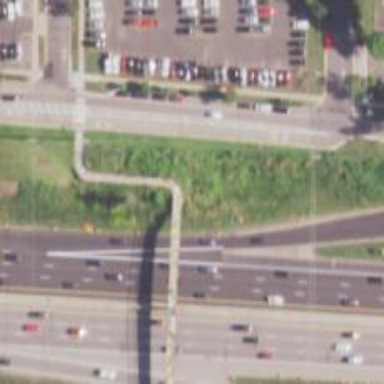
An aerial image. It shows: Path on bridge with excellent trail visibility.